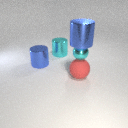
small cyan metal sphere above large red rubber sphere